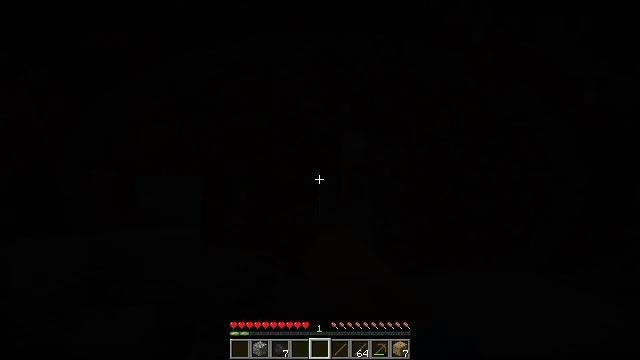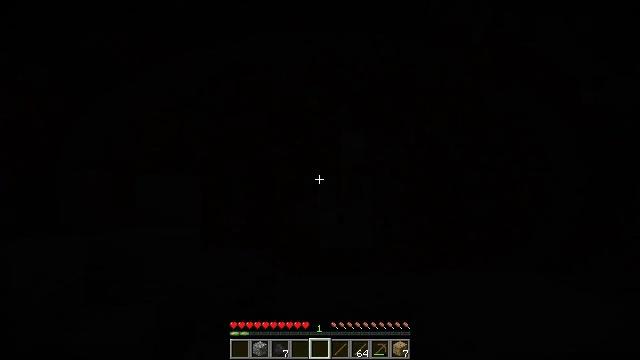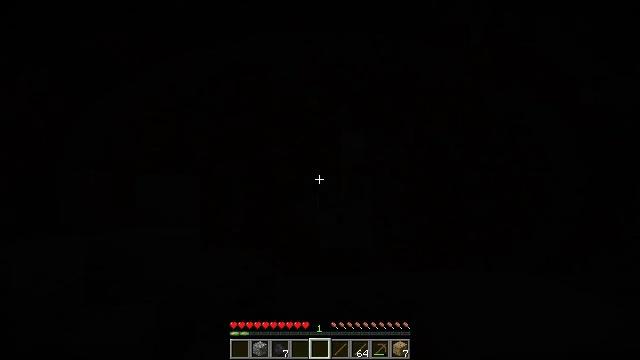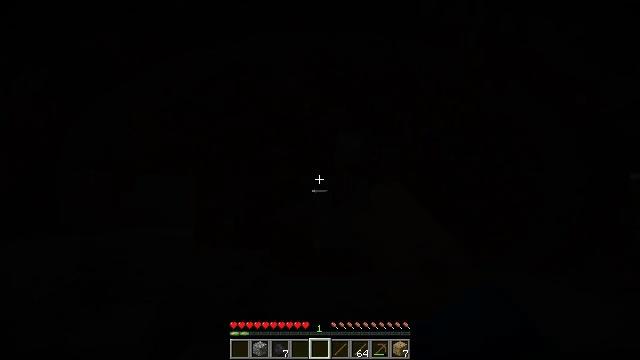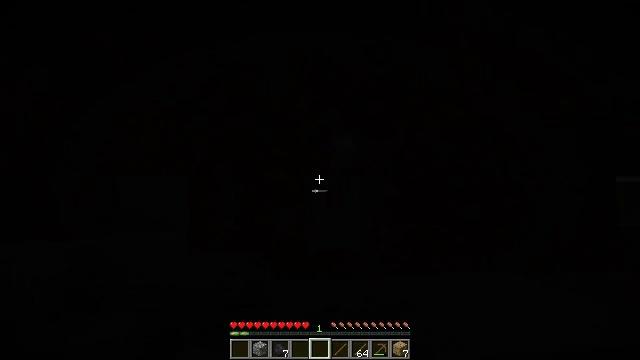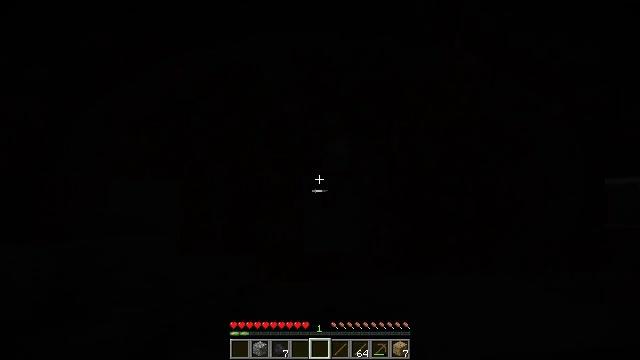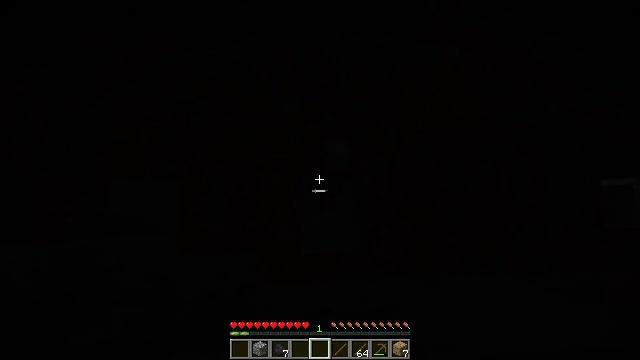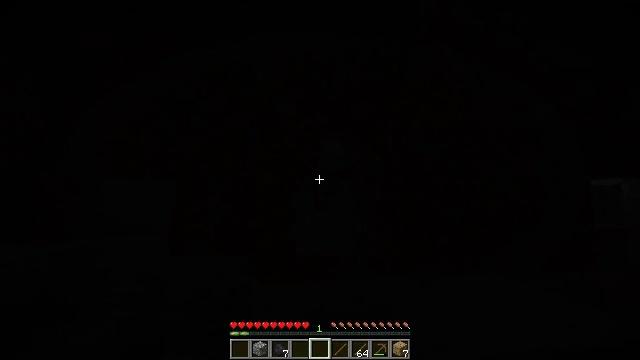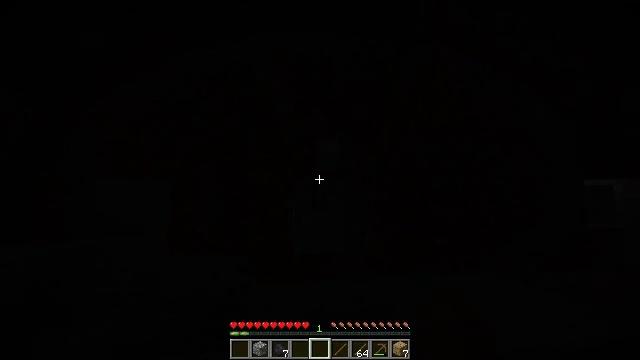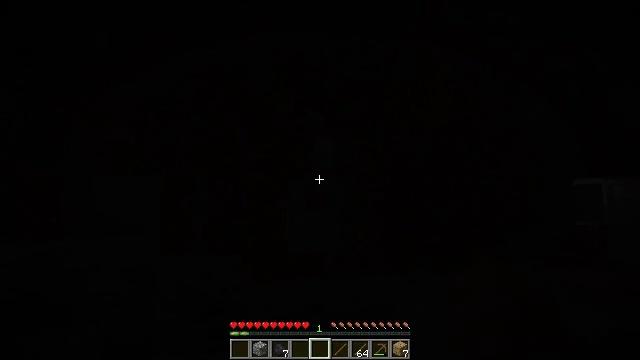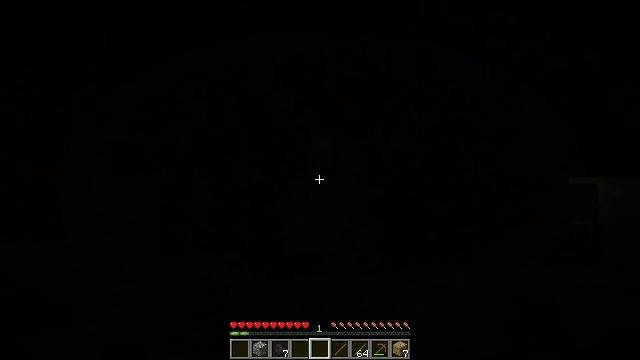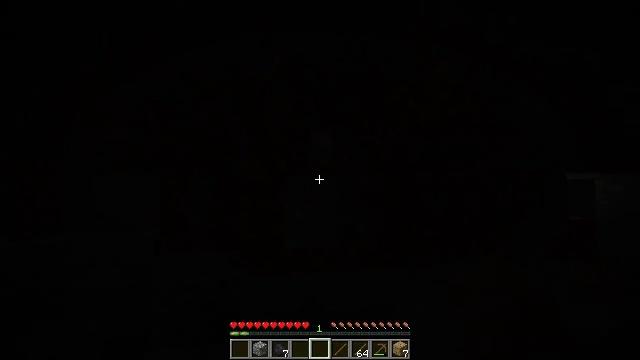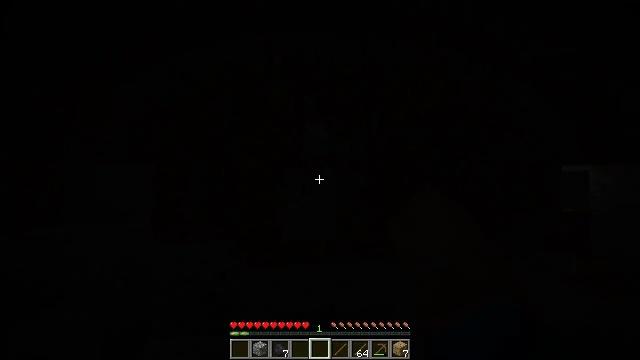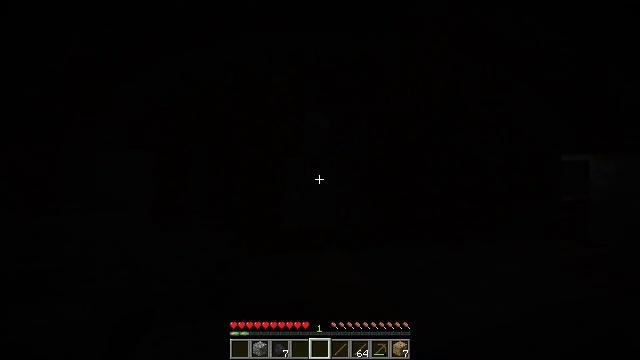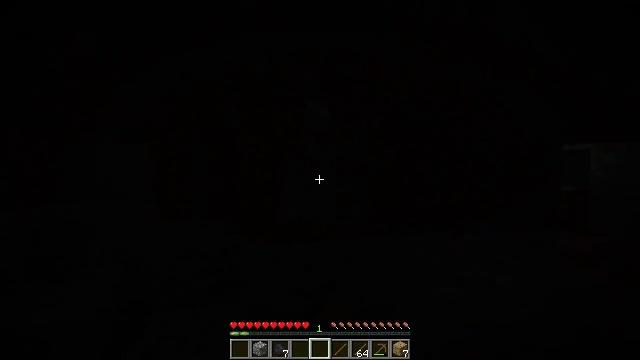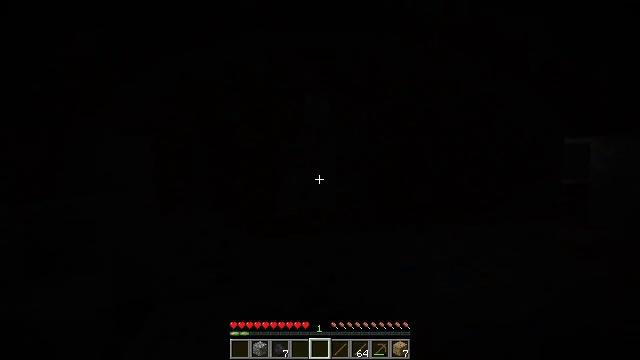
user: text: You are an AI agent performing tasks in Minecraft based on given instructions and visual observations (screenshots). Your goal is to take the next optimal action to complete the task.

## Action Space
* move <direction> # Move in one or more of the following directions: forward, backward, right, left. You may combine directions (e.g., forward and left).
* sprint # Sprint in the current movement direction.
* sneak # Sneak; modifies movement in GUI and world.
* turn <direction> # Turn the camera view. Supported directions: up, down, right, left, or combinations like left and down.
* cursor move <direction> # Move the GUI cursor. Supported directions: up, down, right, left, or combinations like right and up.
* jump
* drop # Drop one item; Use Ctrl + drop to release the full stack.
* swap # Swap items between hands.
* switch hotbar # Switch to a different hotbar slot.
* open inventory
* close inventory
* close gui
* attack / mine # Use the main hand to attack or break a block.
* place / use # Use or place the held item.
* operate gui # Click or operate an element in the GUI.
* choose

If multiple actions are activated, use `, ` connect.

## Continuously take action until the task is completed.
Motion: motion action
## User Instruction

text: Gather the lever into your inventory.
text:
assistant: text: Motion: attack / mine
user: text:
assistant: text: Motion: attack / mine
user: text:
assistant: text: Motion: no_op
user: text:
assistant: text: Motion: turn right
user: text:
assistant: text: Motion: turn right
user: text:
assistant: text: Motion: no_op
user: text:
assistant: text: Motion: turn right
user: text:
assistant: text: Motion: no_op
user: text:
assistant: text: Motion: turn right
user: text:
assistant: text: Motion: no_op
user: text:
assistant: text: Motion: attack / mine
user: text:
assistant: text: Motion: turn down, attack / mine
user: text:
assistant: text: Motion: turn down, attack / mine
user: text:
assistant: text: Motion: turn down, attack / mine
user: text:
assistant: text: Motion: turn down, attack / mine
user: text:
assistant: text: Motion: turn down, attack / mine
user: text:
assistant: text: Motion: turn down, attack / mine
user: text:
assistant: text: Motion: attack / mine
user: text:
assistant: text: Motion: attack / mine
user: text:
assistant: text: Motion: attack / mine
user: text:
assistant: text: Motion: attack / mine
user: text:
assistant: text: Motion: no_op
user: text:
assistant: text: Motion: no_op
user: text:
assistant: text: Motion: no_op
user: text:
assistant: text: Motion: no_op
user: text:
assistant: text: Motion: turn up
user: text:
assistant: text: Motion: turn up
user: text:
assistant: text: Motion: no_op
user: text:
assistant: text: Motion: attack / mine
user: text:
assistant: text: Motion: attack / mine